Question: For the past couple of years our app has been using SoundCloud's API without any issue. Recently we've started running into 504 errors when trying to request a user's track list. The request for the user's metadata are perfectly fine, but the track list will return a 504 about 80% of the time now.
Has anyone else experienced this? Any SoundCloud engineers able to give some support?
A sample URL is:
<URL>
The docs for this call can be found here:
<URL>
Example response for the error:

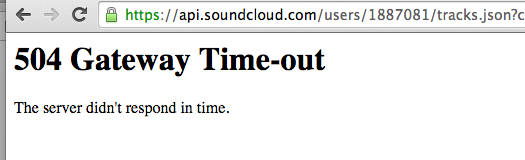
Answer: That user ID, <PHONE> has 78 tracks. The length of the search query and fetch is clearly longer than what their middleware/API is willing to wait for. I have two recommendations:
1. Write their support and ask them to optimize their backend, or query/index. In lieu of that, they could also increase the timeout.
2. You should use pagination. limit=10 and offset=0 to fetch the first 10. offset=10 to fetch the next page, etc.
Also, if this is a production level app on your end, I would recommend use an API monitoring tool like <URL>, such as checking for a status 200, or even specific content that you know should be there in the JSON, etc. That way, when things go south, or performance degrades in any way, you'll know ahead of time, rather than having to figure it out after your app breaks because of 403s.